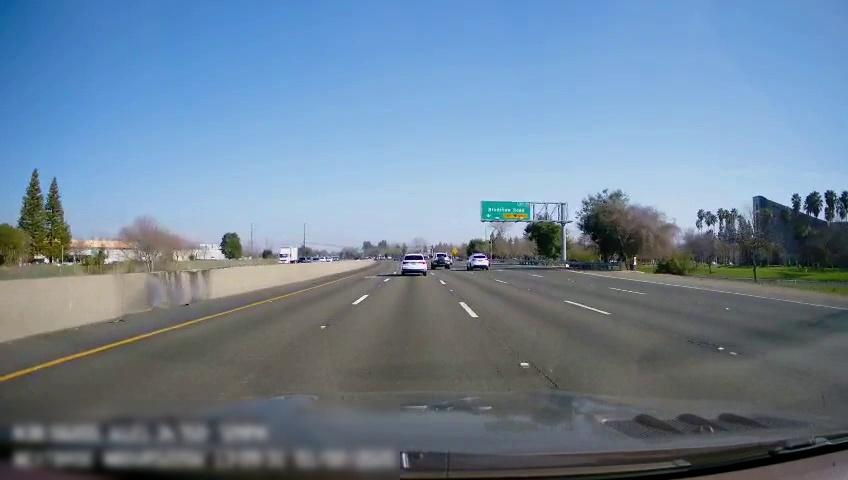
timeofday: Day
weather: Sunny
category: Drivable Space
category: Vehicles | Truck
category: Vehicles | Car
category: Vehicles | SUV
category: Vehicles | SUV
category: Lanes | Alternate Lane
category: Lanes | Current Lane
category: Lanes | Current Lane
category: Lanes | Alternate Lane
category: Lanes | Alternate Lane
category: Lanes | Alternate Lane
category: Traffic | Signs